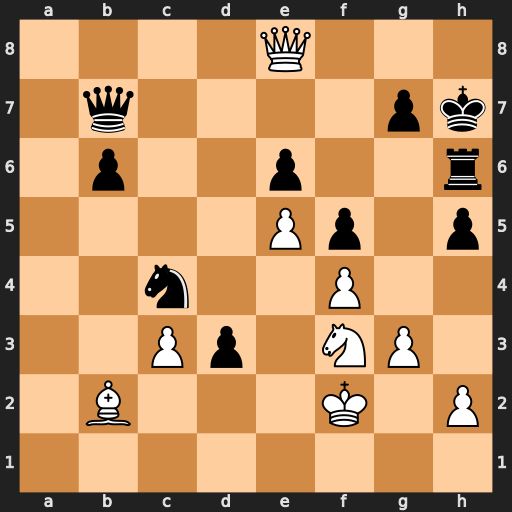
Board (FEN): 4Q3/1q4pk/1p2p2r/4Pp1p/2n2P2/2Pp1NP1/1B3K1P/8
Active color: w
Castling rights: -
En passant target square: -
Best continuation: Ng5#